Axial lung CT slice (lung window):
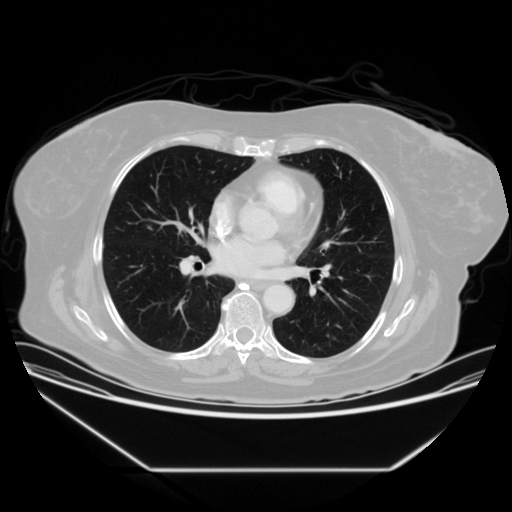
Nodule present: no